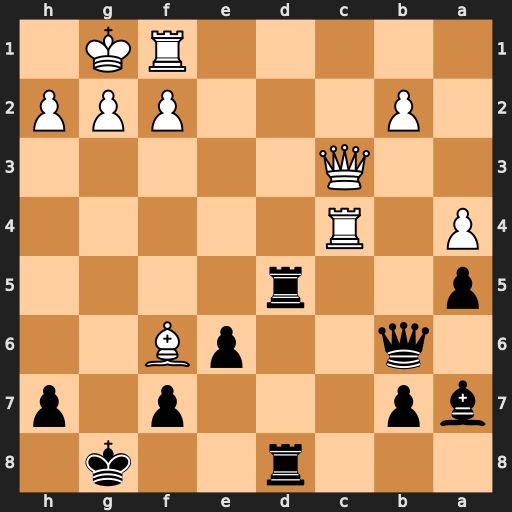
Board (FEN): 3r2k1/bp3p1p/1q2pB2/p2r4/P1R5/2Q5/1P3PPP/5RK1
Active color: b
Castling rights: -
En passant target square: -
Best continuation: Qxf2+ Rxf2 Rd1+ Qe1 Rxe1#